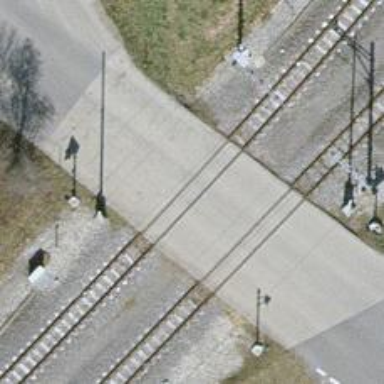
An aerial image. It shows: Level crossing along the railway.